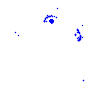
Particle: pion